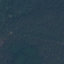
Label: Forest